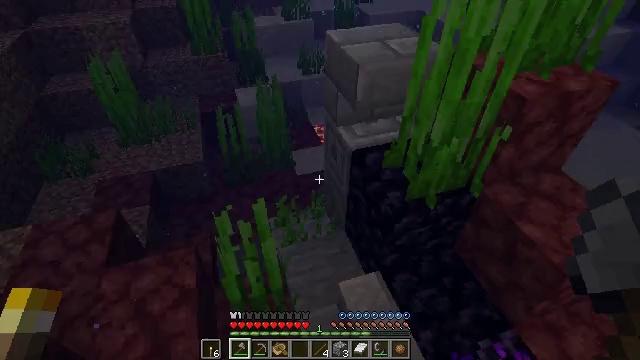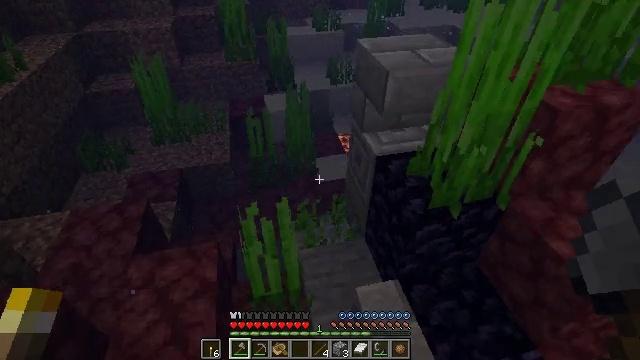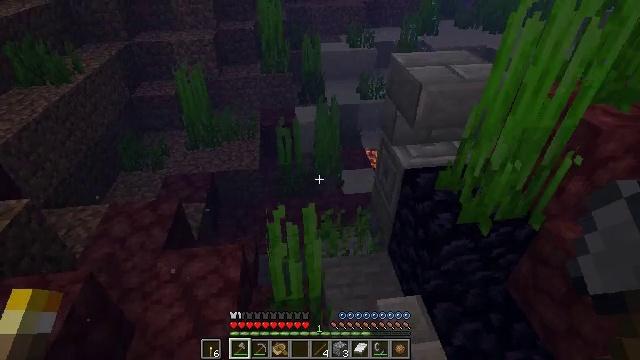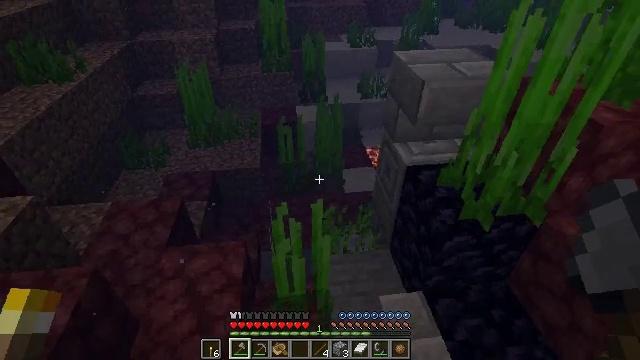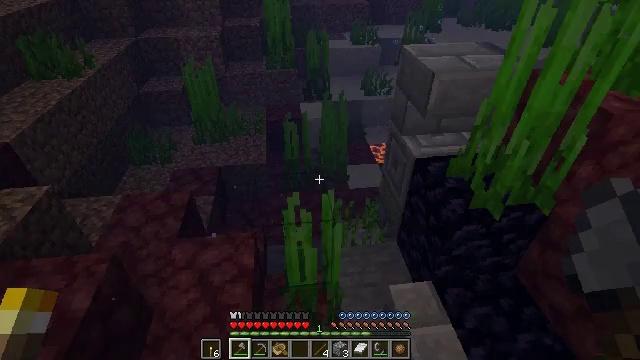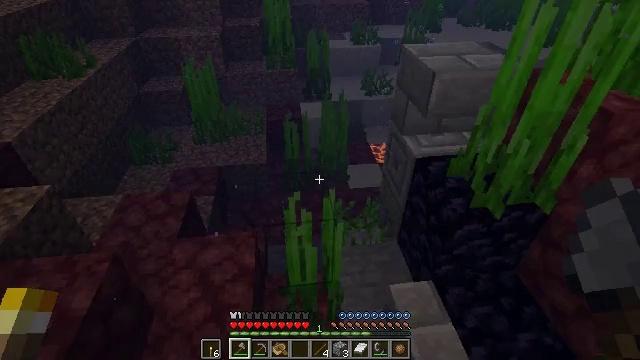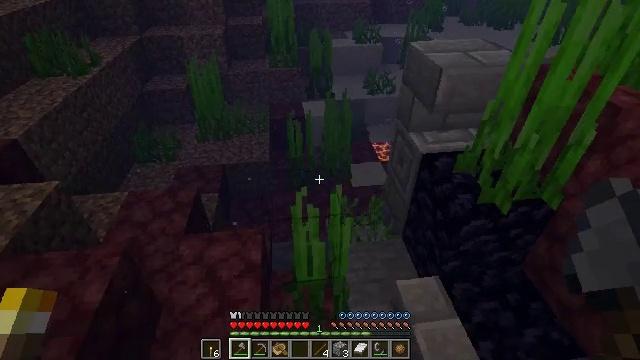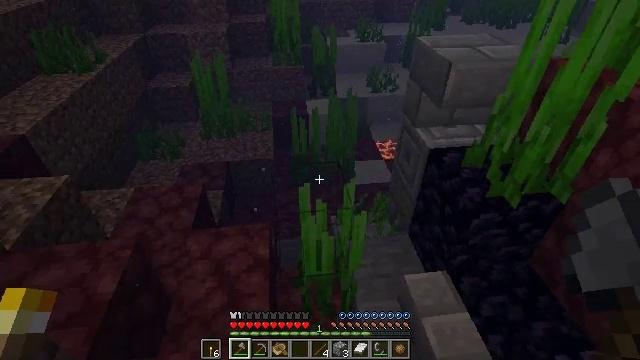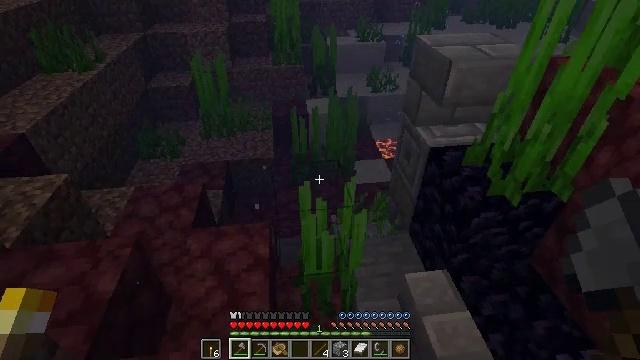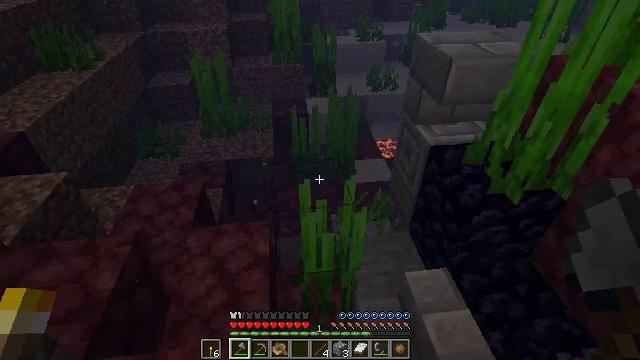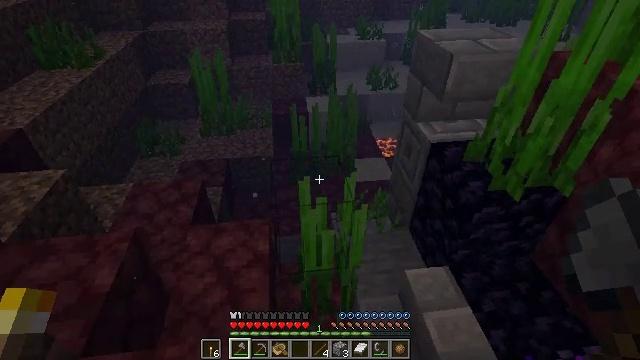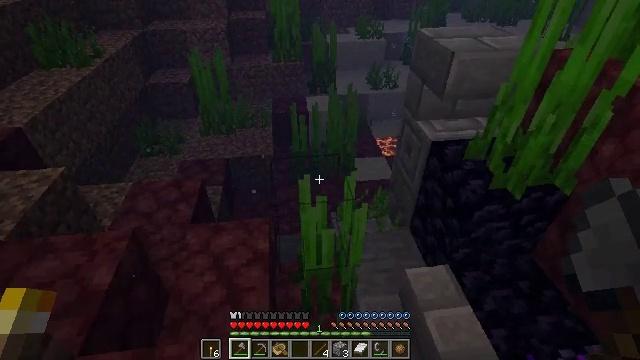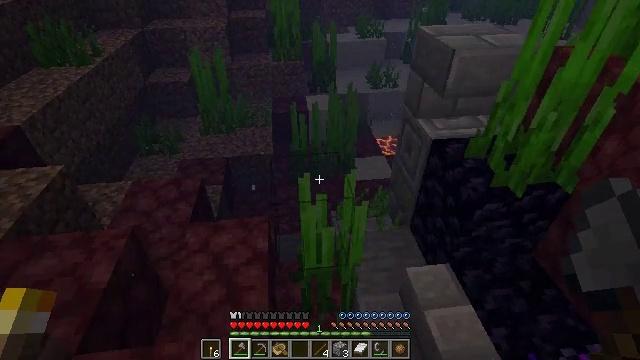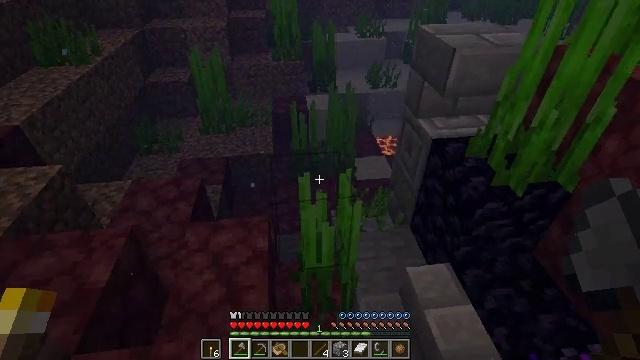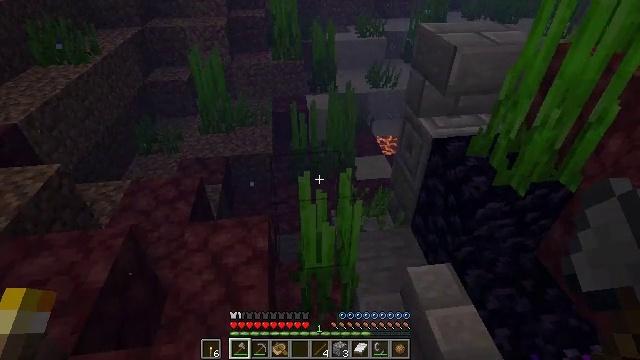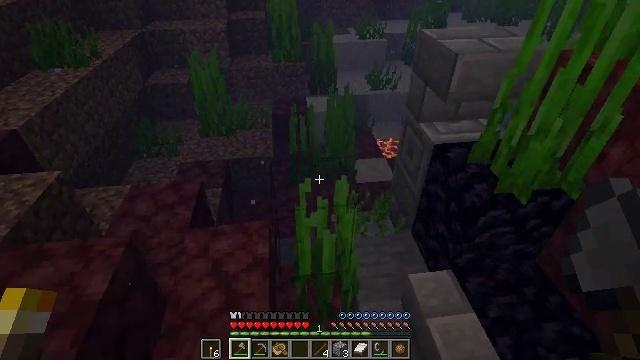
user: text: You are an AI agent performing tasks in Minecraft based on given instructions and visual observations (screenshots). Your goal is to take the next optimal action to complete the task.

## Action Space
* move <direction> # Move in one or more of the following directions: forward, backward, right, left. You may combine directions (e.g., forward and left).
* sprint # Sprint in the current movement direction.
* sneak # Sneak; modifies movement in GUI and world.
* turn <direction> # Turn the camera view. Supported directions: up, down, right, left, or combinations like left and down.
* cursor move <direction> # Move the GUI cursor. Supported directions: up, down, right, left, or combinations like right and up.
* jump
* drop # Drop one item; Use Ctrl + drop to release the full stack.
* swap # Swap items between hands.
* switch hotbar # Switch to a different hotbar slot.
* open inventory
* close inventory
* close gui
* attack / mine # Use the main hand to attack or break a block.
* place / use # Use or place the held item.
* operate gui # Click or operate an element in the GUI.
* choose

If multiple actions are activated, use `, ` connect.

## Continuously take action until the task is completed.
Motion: motion action
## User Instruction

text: Gather seagrass near the seafloor.
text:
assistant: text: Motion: move back and move left
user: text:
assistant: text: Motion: move back and move left, turn left and up
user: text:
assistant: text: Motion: move left
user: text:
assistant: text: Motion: move left
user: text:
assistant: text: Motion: move left
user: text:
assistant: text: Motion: move left
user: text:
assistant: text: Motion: move left
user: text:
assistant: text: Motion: move left
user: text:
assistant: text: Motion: move left
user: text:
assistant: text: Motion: move left
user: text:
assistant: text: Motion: move left
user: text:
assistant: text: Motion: move left
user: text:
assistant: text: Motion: move forward and move left
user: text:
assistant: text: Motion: move forward and move left, jump
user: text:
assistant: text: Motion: move forward and move left, jump
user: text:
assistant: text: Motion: move forward and move left, jump
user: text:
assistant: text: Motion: move forward and move left, jump
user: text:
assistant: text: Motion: move forward and move left, jump
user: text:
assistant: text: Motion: move forward and move left, jump
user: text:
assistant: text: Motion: move forward and move left, jump
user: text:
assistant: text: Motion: move forward and move left
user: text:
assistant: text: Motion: move forward and move left
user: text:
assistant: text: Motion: move forward and move left
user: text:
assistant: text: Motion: move forward and move left
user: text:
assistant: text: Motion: move forward and move left, jump
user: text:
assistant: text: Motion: move forward and move left, jump
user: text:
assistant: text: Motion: move forward and move left, jump
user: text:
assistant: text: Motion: move forward and move left
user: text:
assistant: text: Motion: move forward and move left
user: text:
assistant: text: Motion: move forward and move left